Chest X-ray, AP view. Patient: 32 years old, sex M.
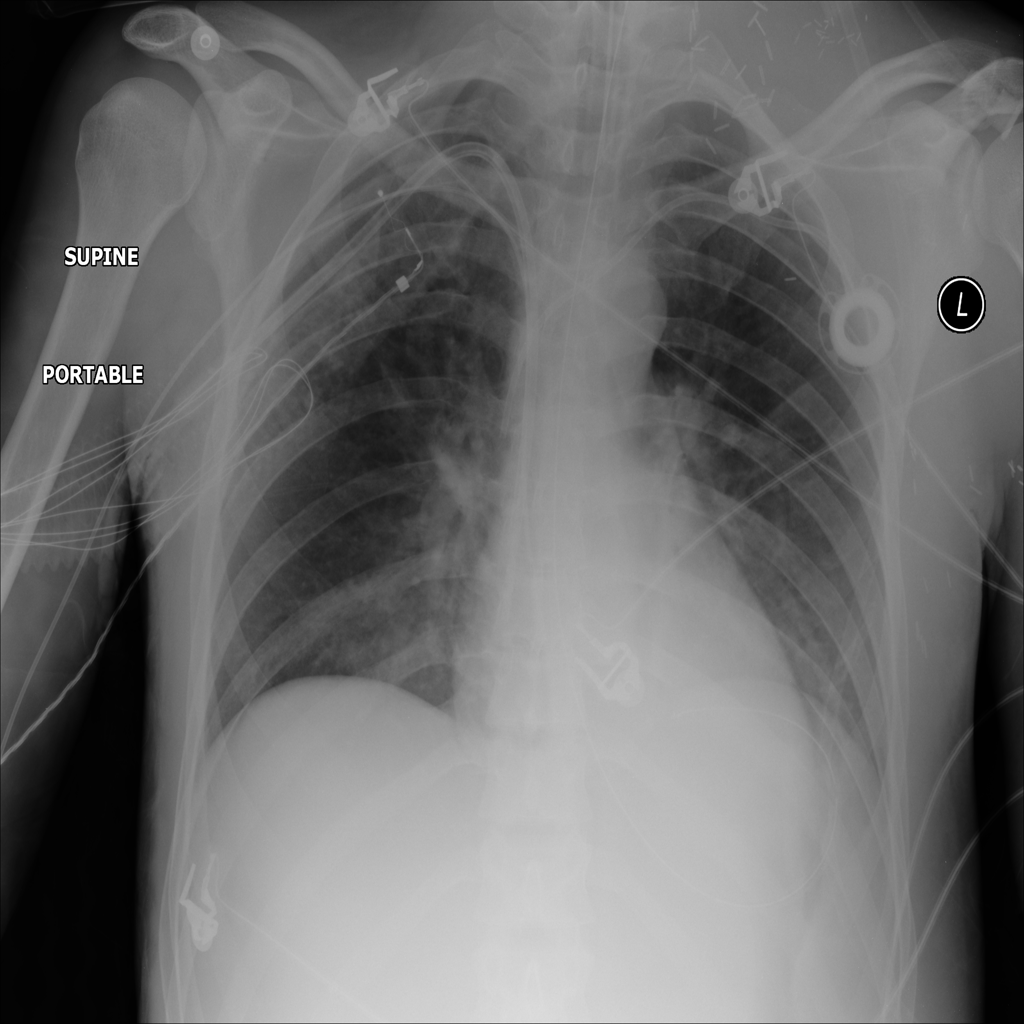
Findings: No Finding